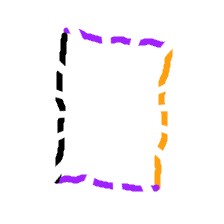
Shape: rectangle